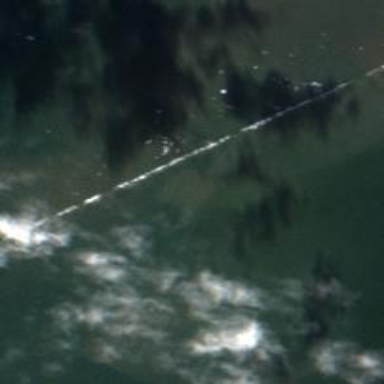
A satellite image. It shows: Breakwater structure.